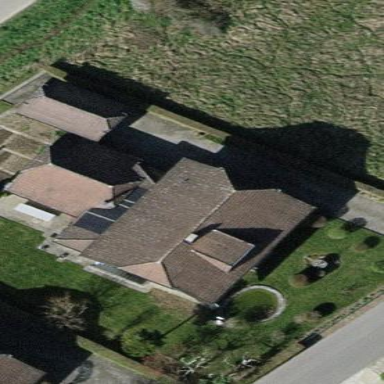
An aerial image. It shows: Detached building with hipped roof.